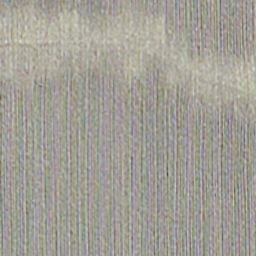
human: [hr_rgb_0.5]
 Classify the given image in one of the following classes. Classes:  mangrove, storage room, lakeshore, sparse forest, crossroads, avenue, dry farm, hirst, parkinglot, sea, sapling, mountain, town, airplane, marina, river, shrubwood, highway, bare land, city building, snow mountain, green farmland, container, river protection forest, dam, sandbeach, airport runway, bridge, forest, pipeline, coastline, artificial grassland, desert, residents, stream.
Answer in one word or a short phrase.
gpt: dry farm